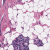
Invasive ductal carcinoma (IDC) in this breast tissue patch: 0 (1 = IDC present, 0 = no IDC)